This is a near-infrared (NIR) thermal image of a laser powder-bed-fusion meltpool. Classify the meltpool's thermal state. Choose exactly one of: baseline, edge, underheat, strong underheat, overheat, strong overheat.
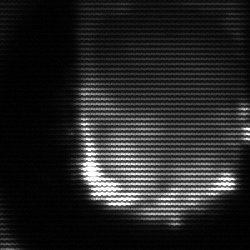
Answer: baseline